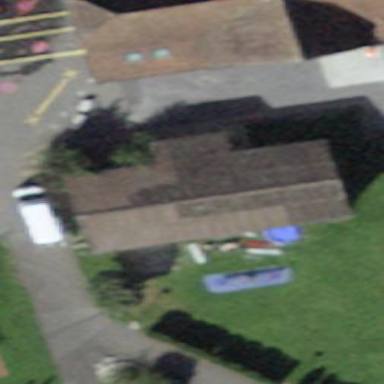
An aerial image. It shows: School building with school amenities.